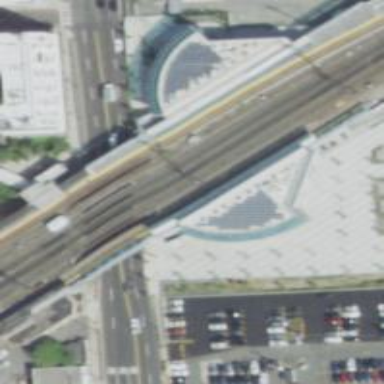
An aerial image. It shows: Bridge with electrified railway tracks featuring contact line.